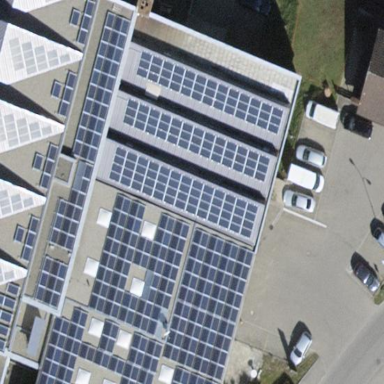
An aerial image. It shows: Solar power generator with photovoltaic panels.